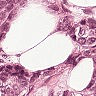
Metastatic tissue present: yes